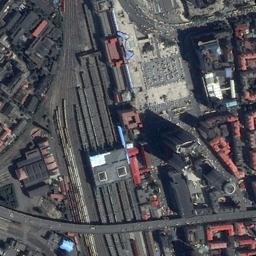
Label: railway_station